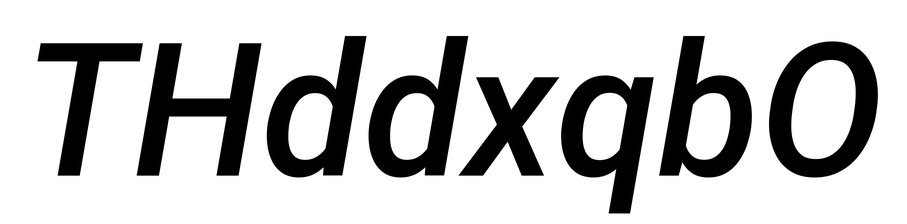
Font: Roboto-Italic_Medium_Italic